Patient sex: M
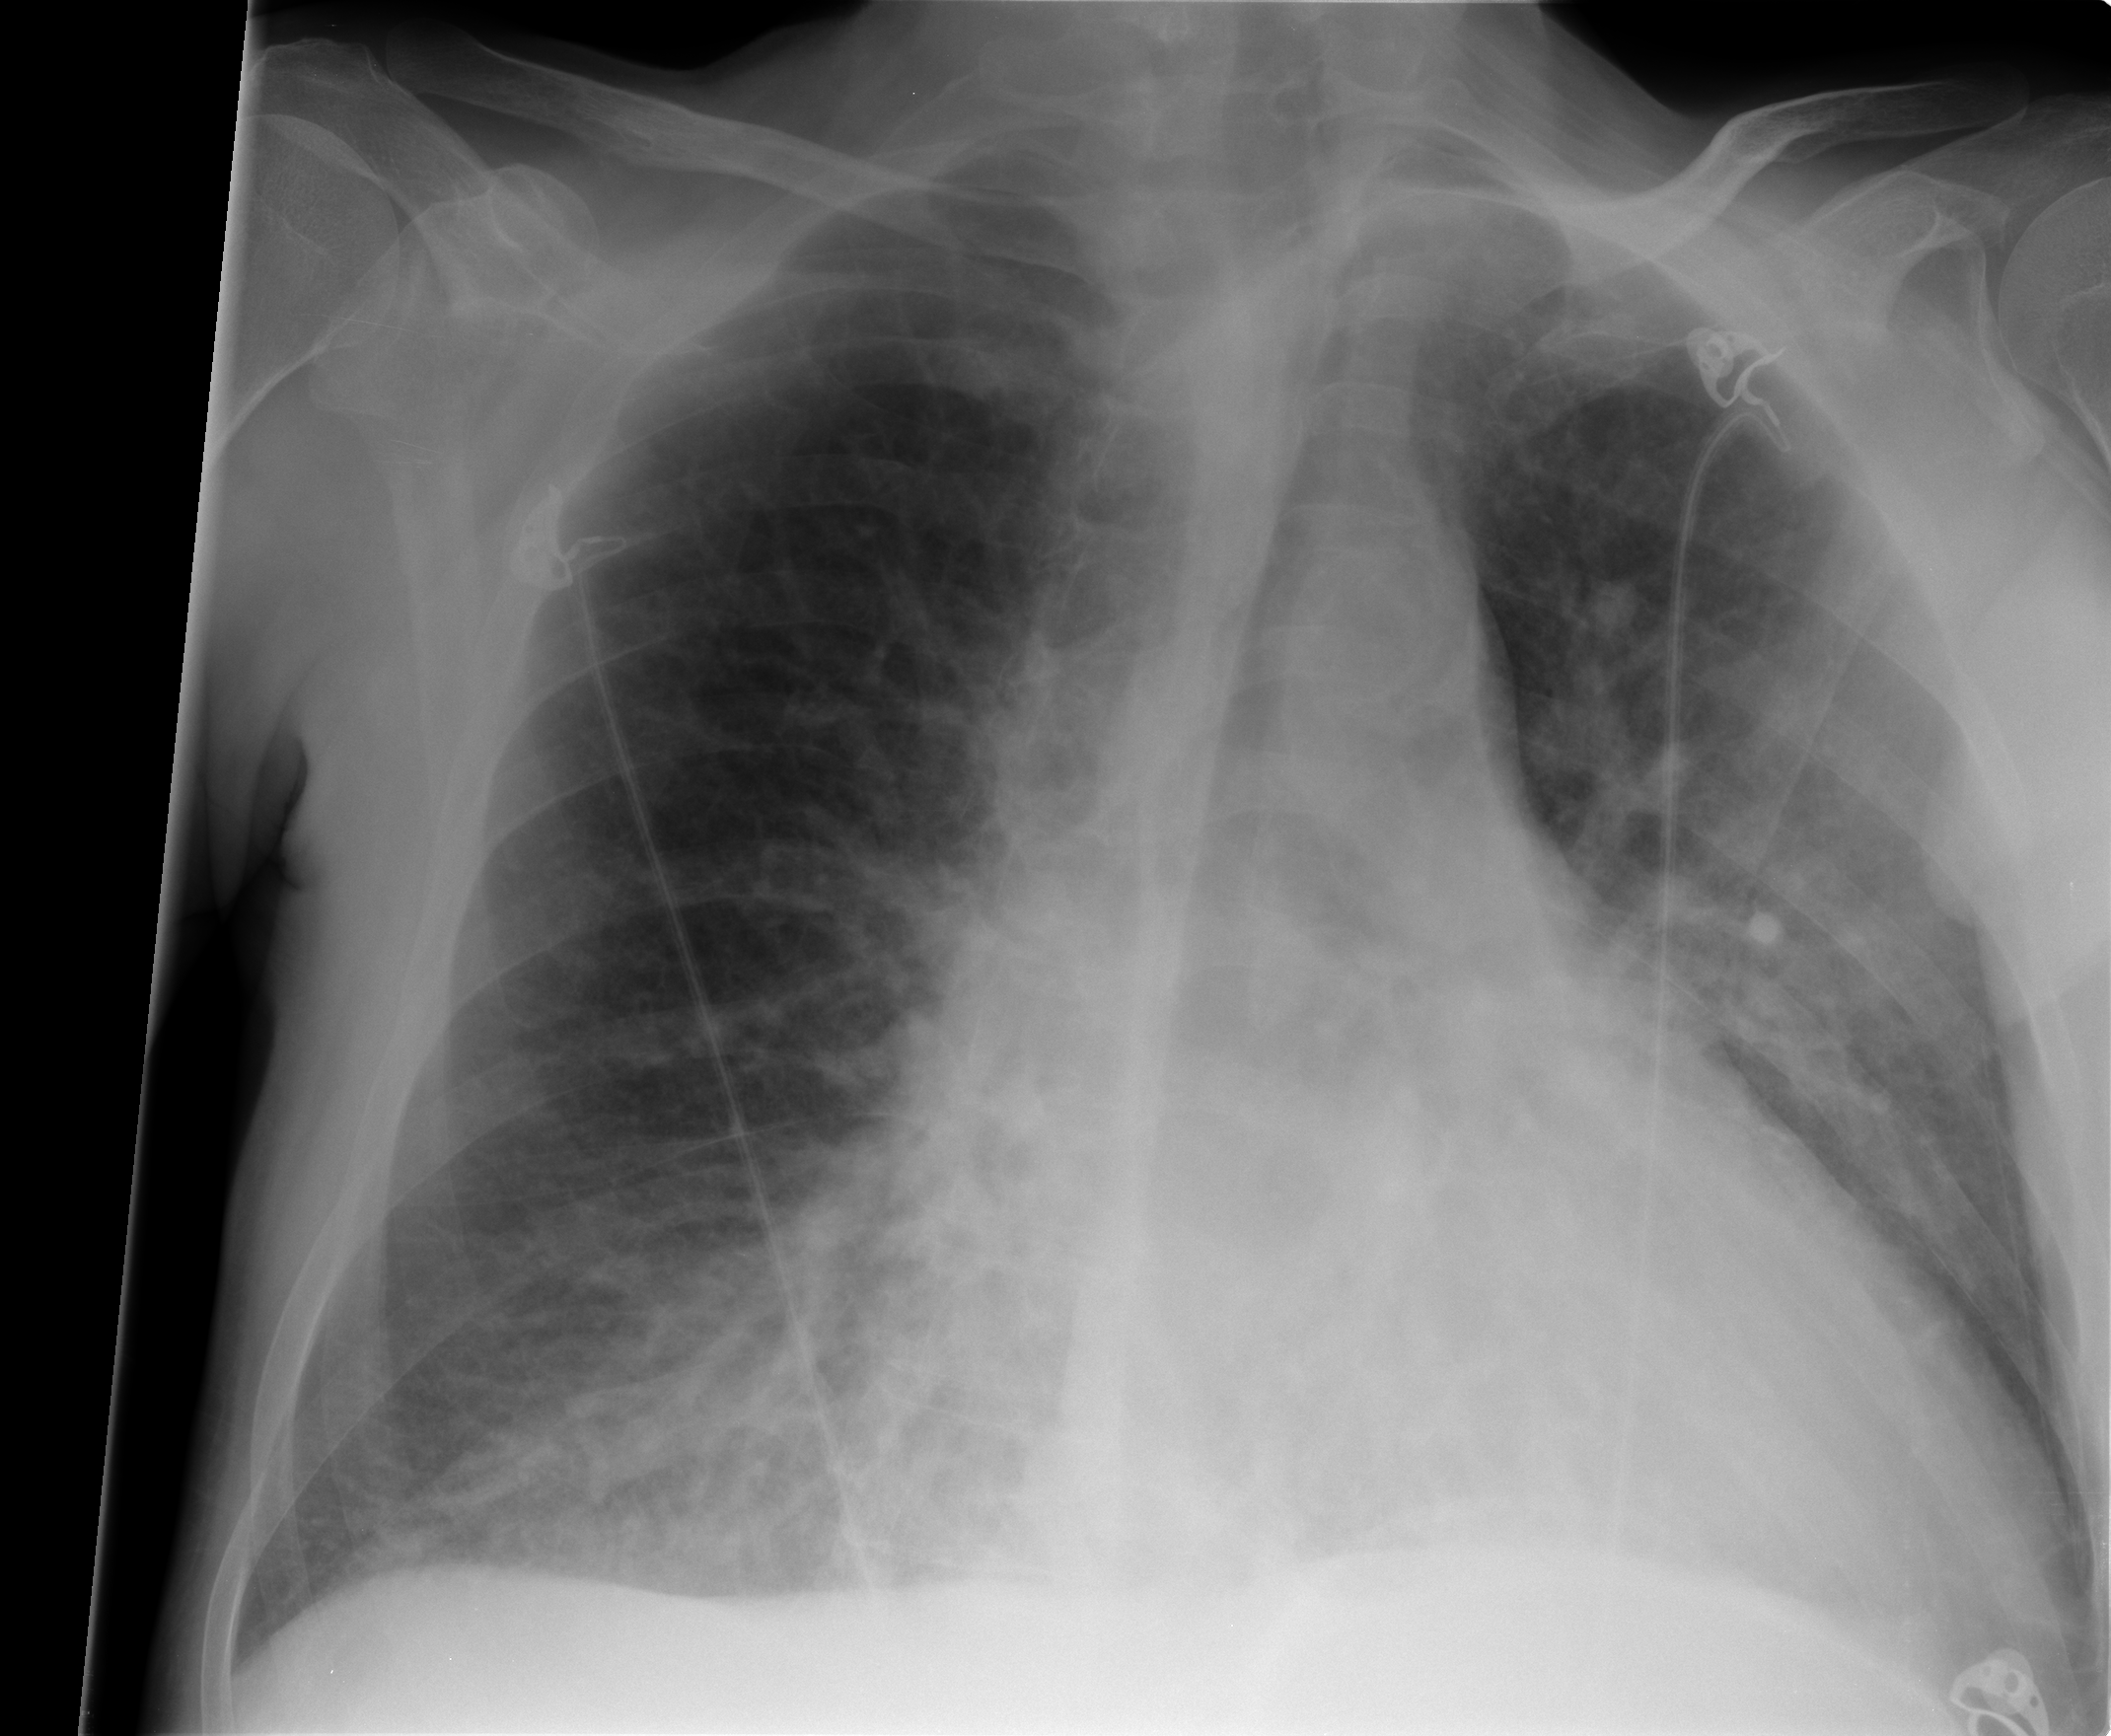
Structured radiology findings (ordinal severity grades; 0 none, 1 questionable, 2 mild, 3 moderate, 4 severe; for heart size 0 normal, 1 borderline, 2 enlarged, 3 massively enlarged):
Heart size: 2
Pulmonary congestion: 2
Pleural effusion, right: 0
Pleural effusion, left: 0
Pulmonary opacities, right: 1
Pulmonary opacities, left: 1
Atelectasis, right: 2
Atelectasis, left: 1